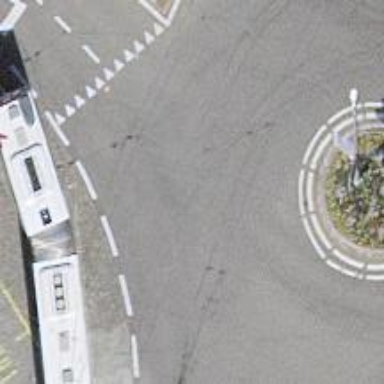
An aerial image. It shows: Secondary road with asphalt surface leading to roundabout. The presence of trolley wires indicates the use of electric trolleys in the area.